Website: bh-photo
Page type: newsletter-management
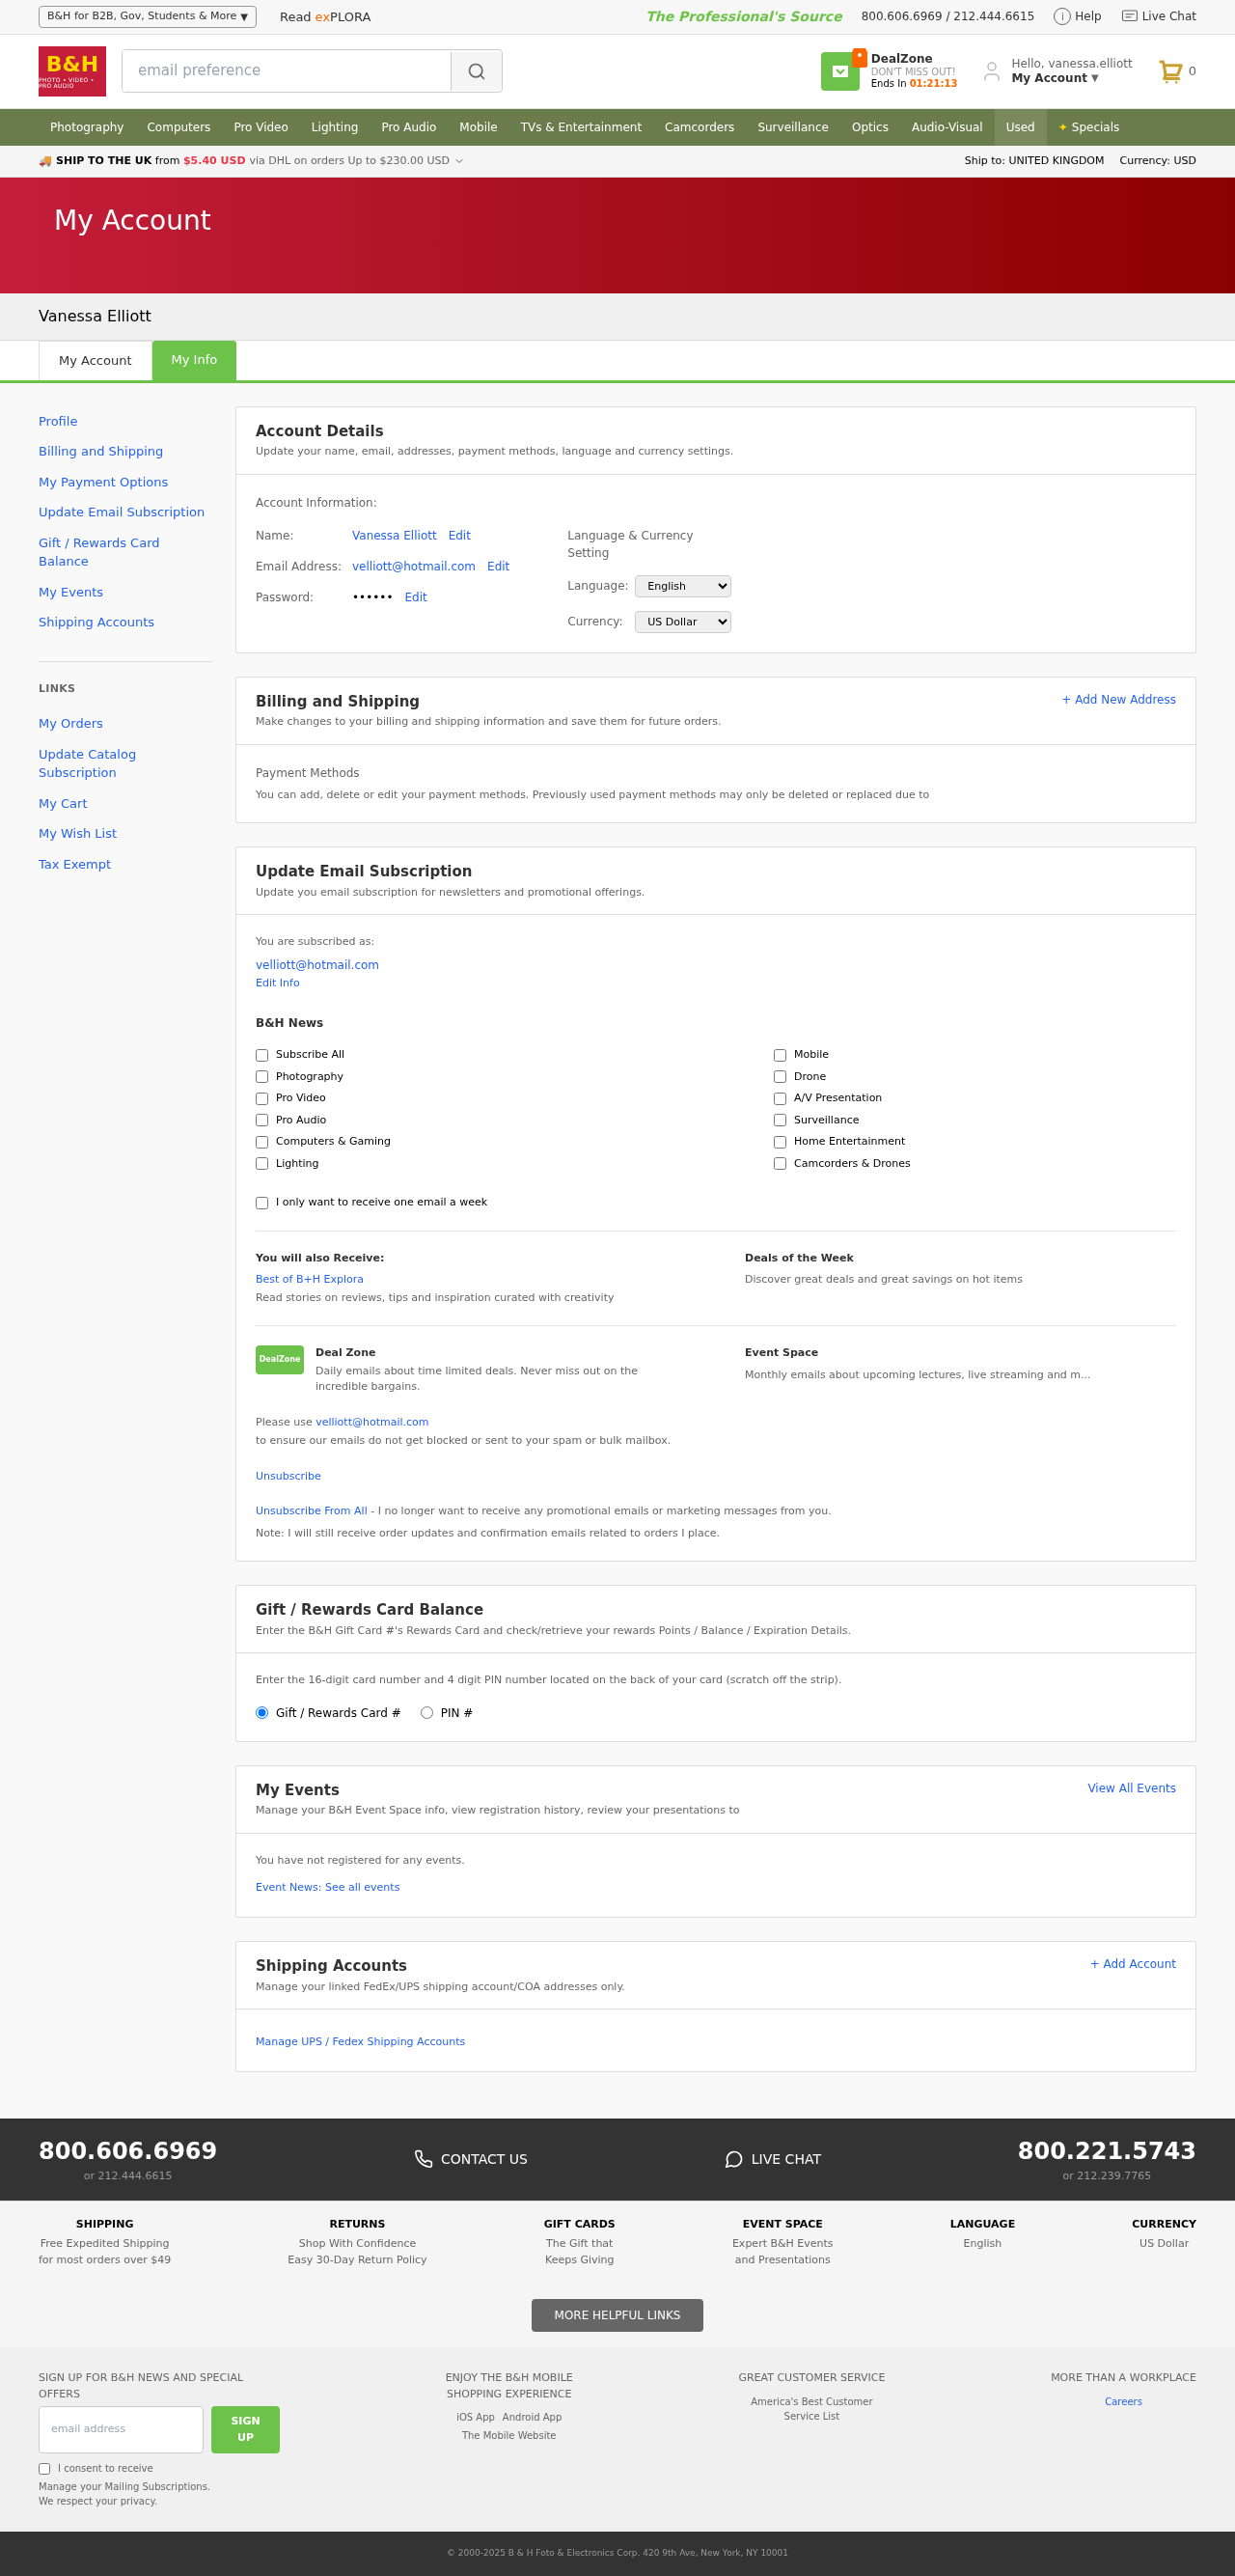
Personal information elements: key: PII_EMAIL
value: velliott@hotmail.com
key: PII_FULLNAME
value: Vanessa Elliott
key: PII_LOGIN_USERNAME
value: vanessa.elliott
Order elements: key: ORDER_NUM_ITEMS
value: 0
Search elements: key: HEADER_SEARCH
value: email preference